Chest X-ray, AP view. Patient: 33 years old, sex M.
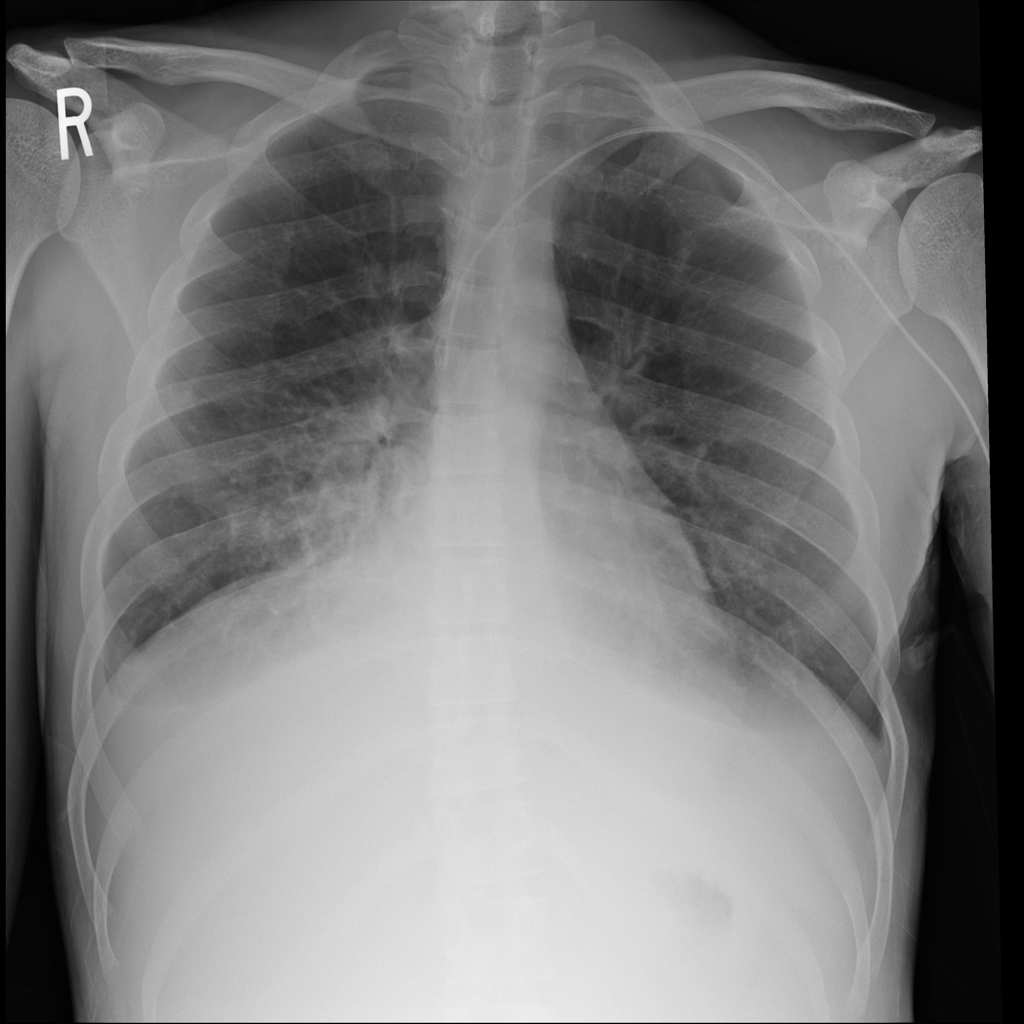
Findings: Infiltration